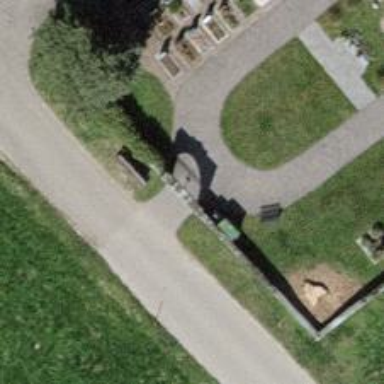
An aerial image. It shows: Gate.